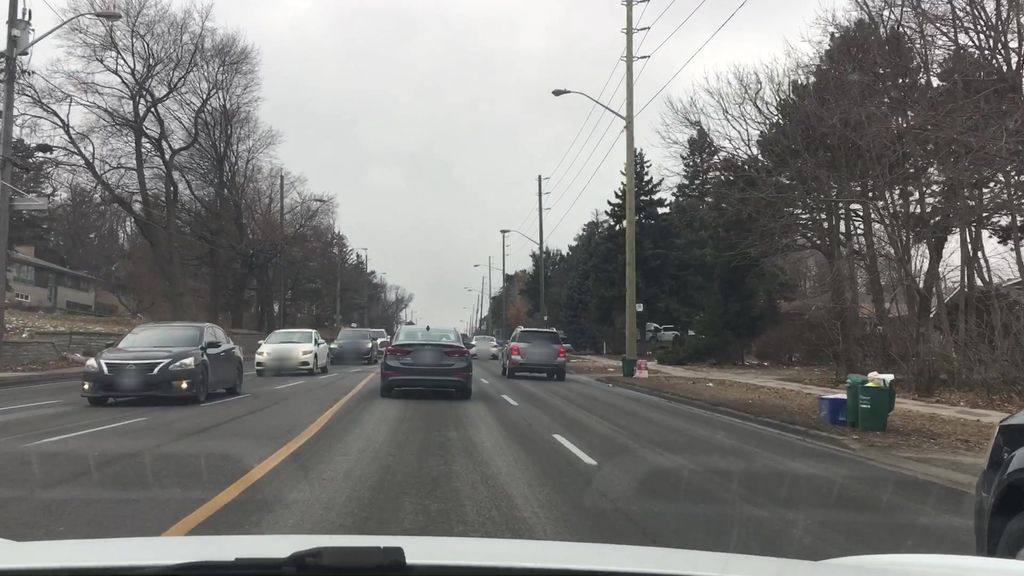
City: toronto